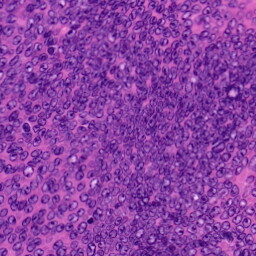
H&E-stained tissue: Colon